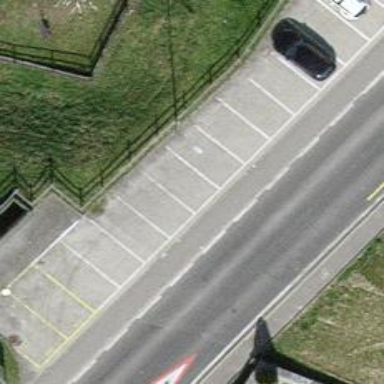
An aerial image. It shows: Parking area with surface.